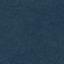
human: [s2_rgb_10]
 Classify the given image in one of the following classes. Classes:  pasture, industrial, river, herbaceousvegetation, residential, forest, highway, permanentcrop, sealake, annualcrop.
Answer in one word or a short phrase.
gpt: Forest